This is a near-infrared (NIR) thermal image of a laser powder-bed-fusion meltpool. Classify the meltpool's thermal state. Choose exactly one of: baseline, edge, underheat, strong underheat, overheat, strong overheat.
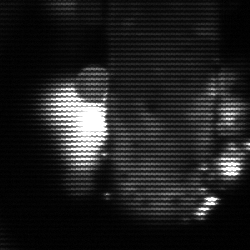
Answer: strong underheat